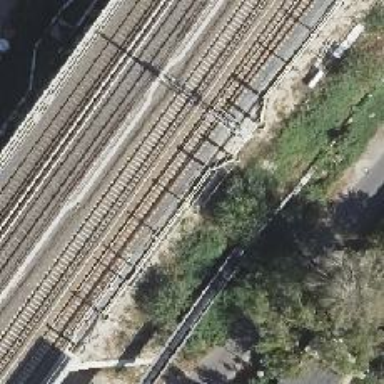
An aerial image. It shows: Railway switch with turnout to the right.